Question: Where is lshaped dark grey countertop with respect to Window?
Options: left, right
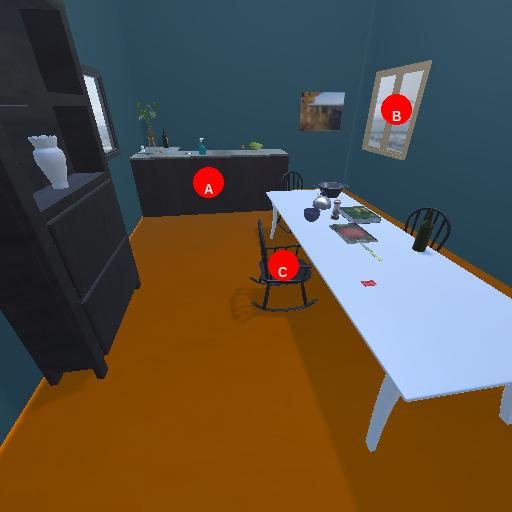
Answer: left